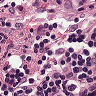
Metastatic tissue present: yes